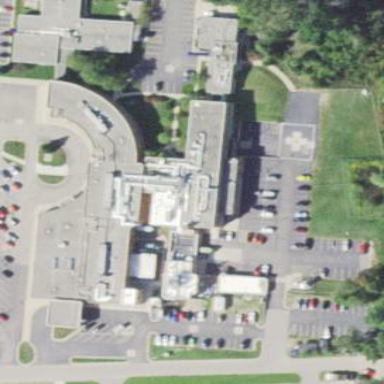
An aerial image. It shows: Hospital with helipad for emergency air transport.